Question: I have a GXT Grid and want the columns in it to fit to the screen. here what my grid looks like now:

It looks so because I've set the concrete values for widths of the columns, which fits to my screen. And I'd like columns automatically fit to the grid's width
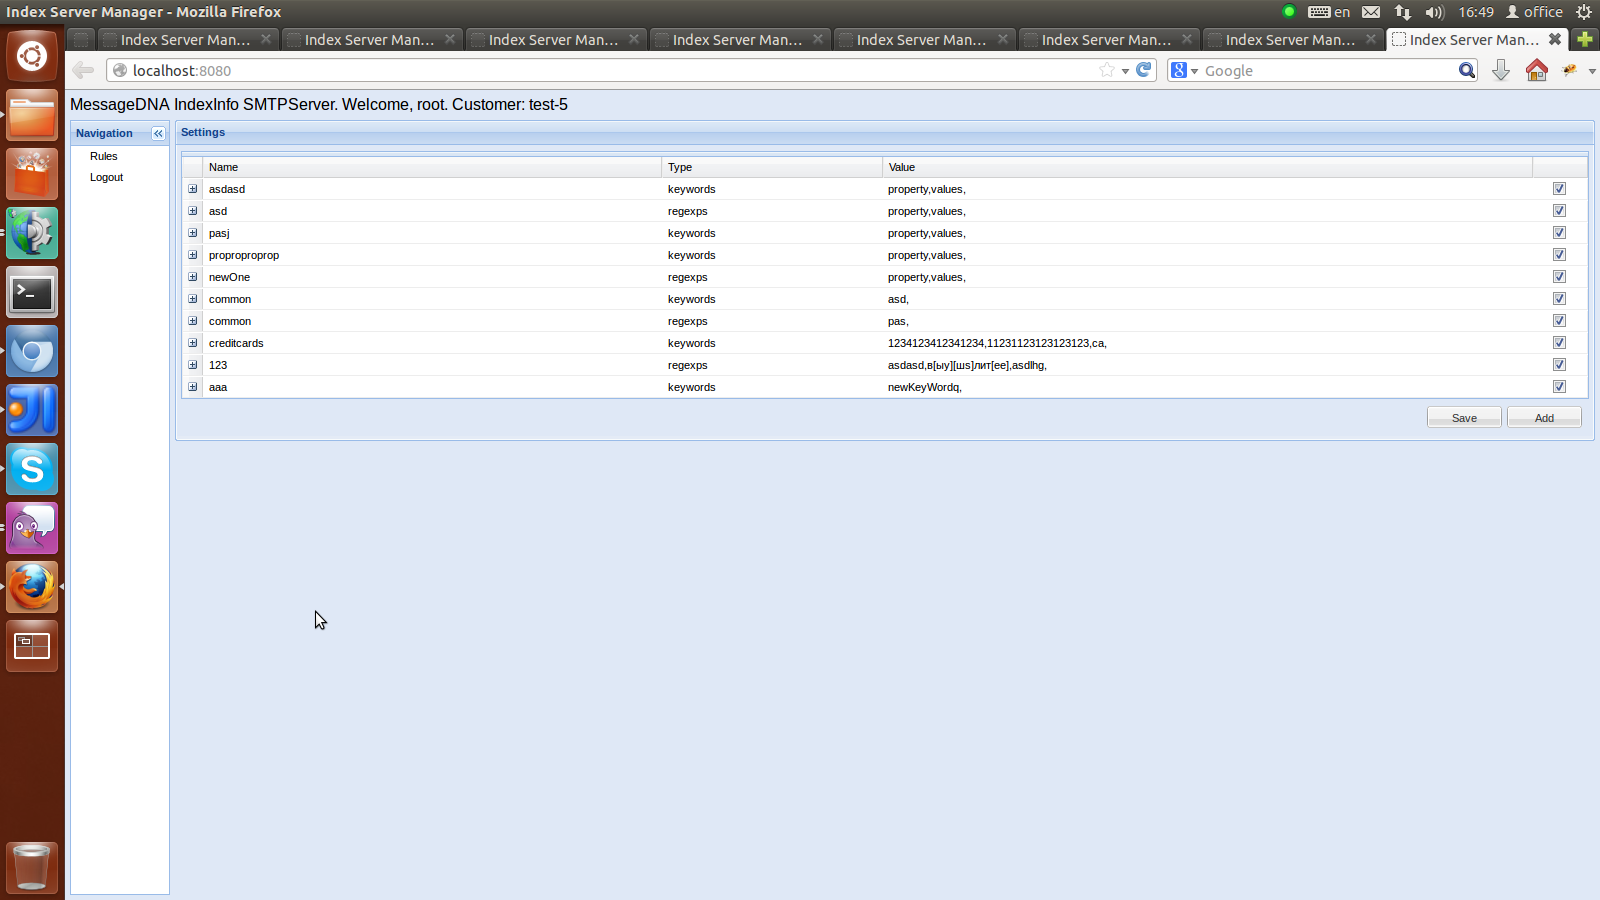
Answer: The Javadoc is pretty clear about this :
Grids support several ways to manage column widths:
1. The most basic approach is to simply give pixel widths to each column. Columns widths will match the specified values.
2. A column can be identified as an auto-expand column. As the width of the grid changes, or columns are resized, the specified column's width is adjusted so that the column fills the available width with no horizontal scrolling. See GridView.setAutoExpandColumn(ColumnConfig).
3. The grid can resize columns based on relative weights, determined by the pixel width assigned to each column. As the width of the grid or columns change, the weight is used to allocate the available space. Use GridView.setAutoFill(boolean) or GridView.setForceFit(boolean) to enable this feature: With auto fill, the calculations are run when the grid is created (or reconfigured). After the grid is rendered, the column widths will not be adjusted when the available width changes. With force fit the width calculations are run every time there are changes to the available width or column sizes.
4. To prevent a column from participating in auto fill or force fit, use ColumnConfig.setFixed(boolean).